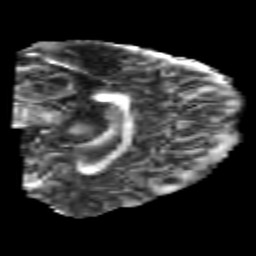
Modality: FA
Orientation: sagittal
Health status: healthy
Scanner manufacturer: philips
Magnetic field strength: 3 T
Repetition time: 8.772 s
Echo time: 0.05036 s